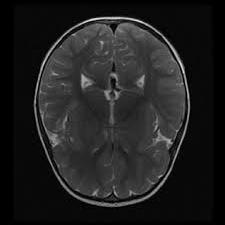
Label: notumor